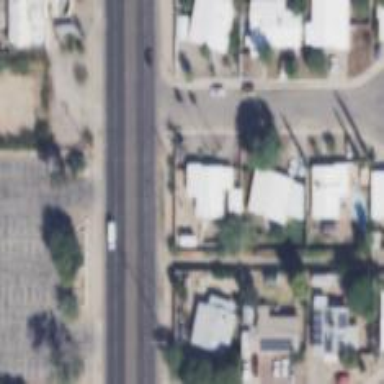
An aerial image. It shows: Alleyway designated as service road.